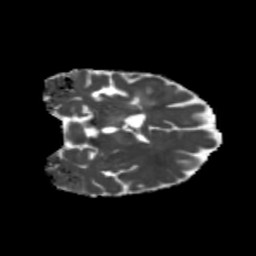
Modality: MD
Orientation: coronal
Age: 50
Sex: female
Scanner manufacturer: siemens
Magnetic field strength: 3 T
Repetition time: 5.25 s
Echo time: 0.08 s